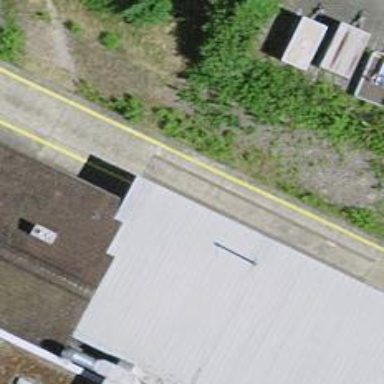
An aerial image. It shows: Abandoned railway spur with one track.